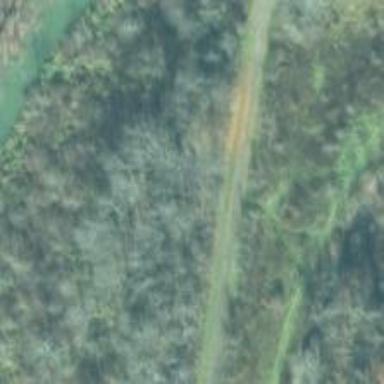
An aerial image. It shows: Abandoned railway track beside cycleway.